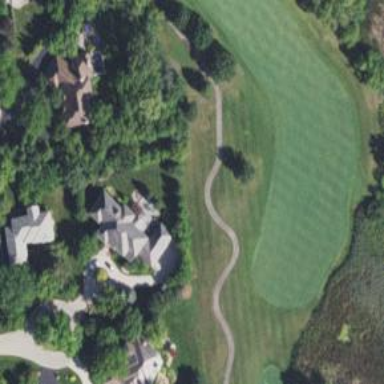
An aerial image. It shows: Pathway for golfing.